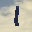
Label: 1